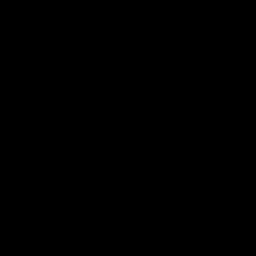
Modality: angio
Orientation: coronal
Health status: ill
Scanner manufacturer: siemens
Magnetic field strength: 3 T
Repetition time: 0.02 s
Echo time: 0.0033 s